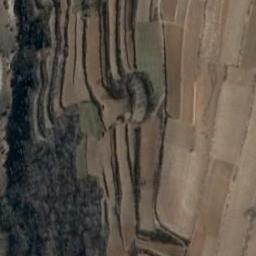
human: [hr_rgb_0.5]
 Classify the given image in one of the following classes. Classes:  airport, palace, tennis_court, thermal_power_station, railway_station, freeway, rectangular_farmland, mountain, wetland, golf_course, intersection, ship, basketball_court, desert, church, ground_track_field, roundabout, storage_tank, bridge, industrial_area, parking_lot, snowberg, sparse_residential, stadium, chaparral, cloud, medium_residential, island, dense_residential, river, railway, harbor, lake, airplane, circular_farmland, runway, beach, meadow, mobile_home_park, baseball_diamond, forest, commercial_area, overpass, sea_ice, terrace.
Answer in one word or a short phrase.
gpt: terrace